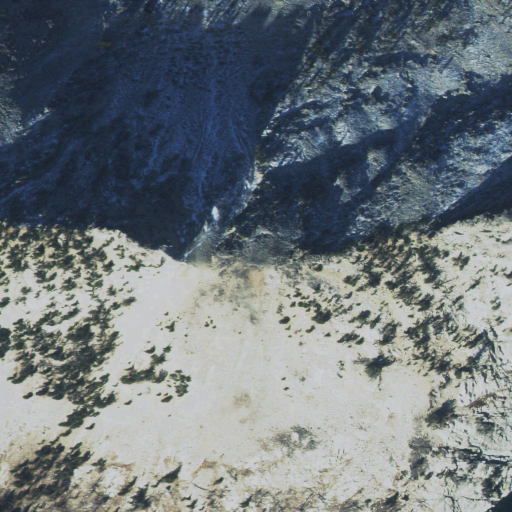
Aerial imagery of ridge(s) in Idaho named Fishfin Ridge containing grassland, barren land, snow, evergreen forest, and open water